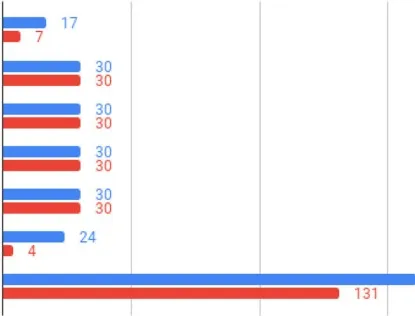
Repetitive Behavior Scale-Revised (RBS-R) sub-scores prior to the initiation of omalizumab (blue) and after the 6 month treatment period (red).
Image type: chart (chart)